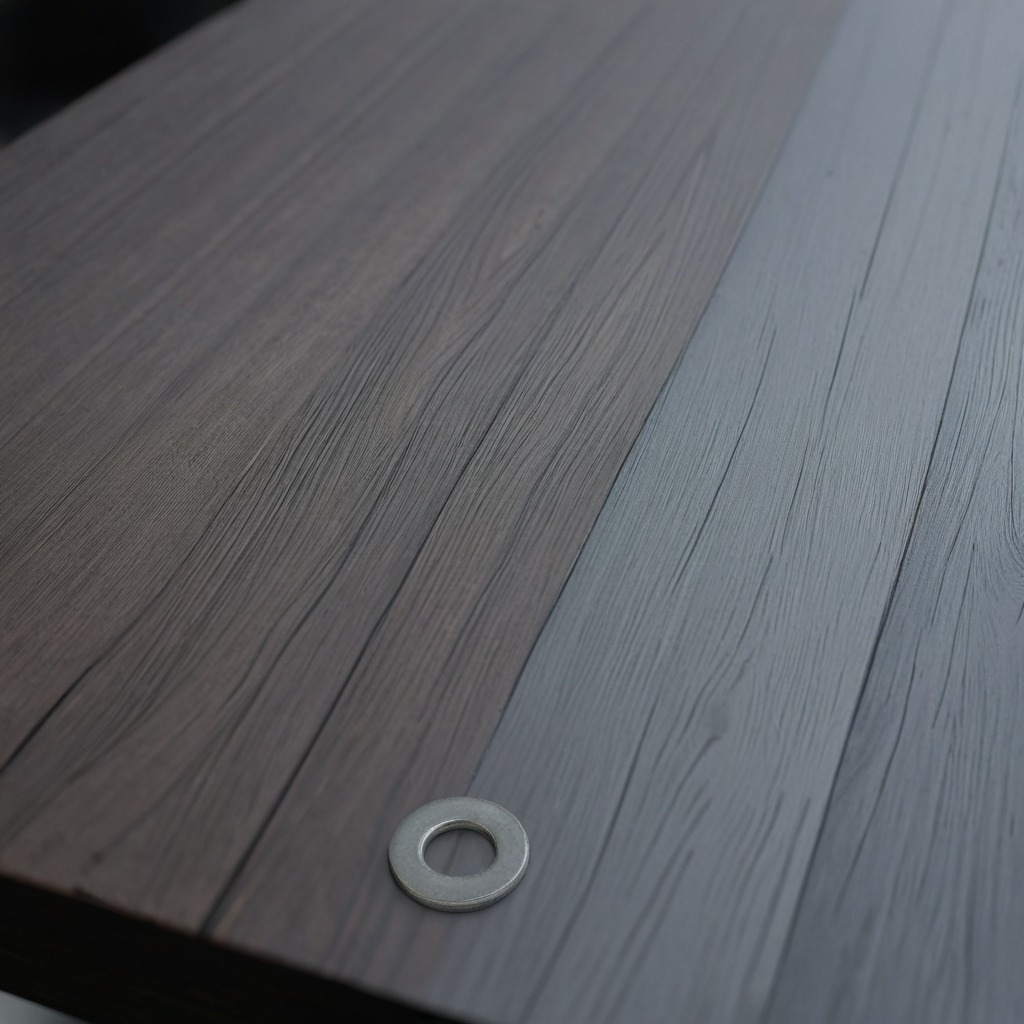
A flat metal washer is lying on the table.